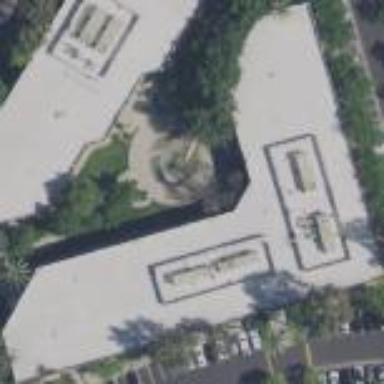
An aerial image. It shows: Office building.